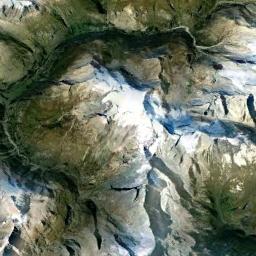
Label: snowberg